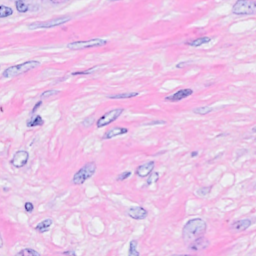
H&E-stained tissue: Breast